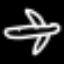
Label: airplane